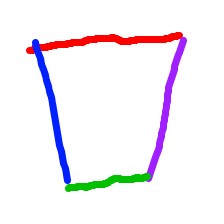
Shape: trapezoid